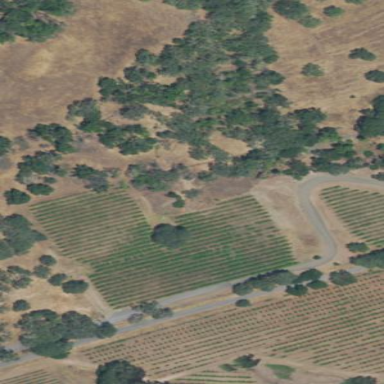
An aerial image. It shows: Vineyard where grapes are grown.